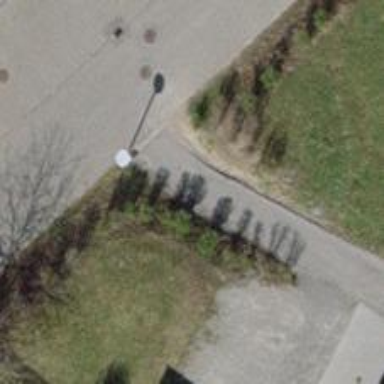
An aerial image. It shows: Bollard barrier.